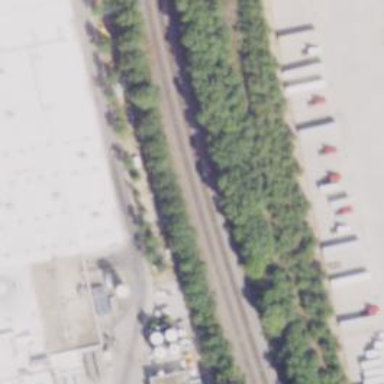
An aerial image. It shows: Railway siding for service.